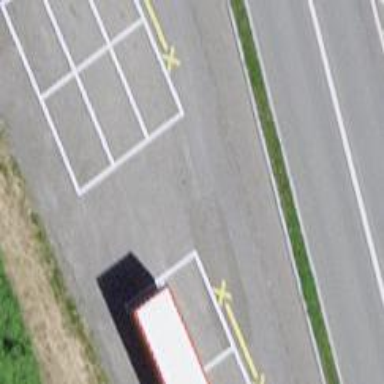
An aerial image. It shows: Asphalt parking aisle along service road.